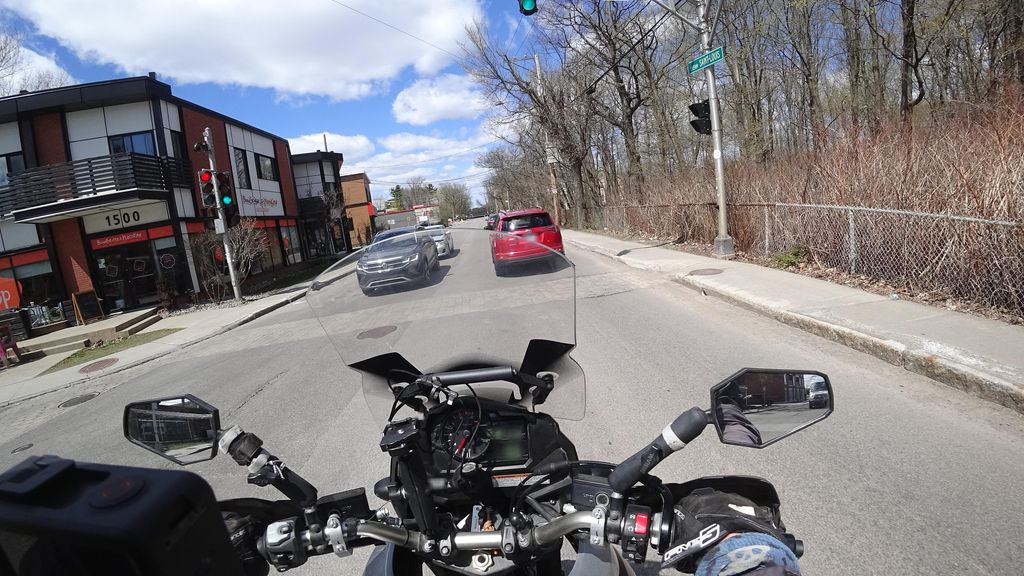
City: quebec_city